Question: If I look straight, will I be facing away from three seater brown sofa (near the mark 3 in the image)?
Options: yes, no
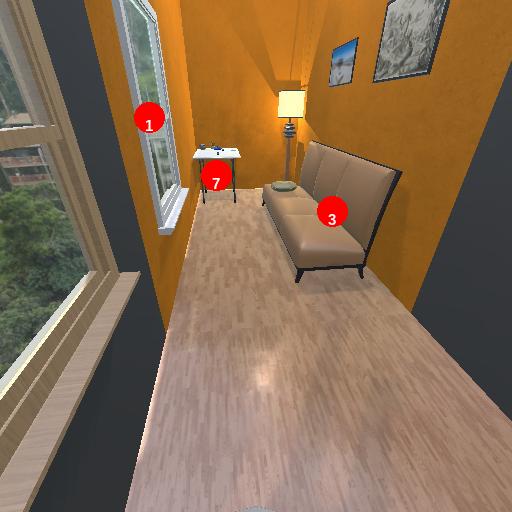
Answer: yes